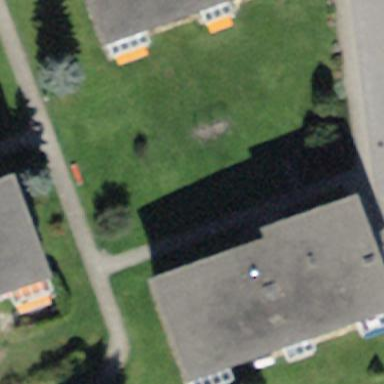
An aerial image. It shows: Image showing building with apartments.